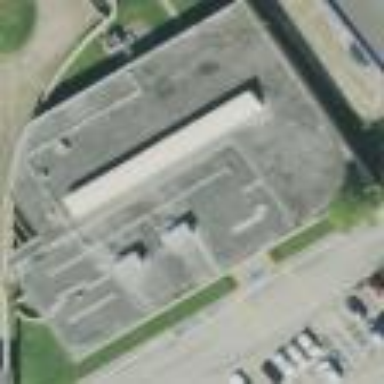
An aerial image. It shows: Bank building.